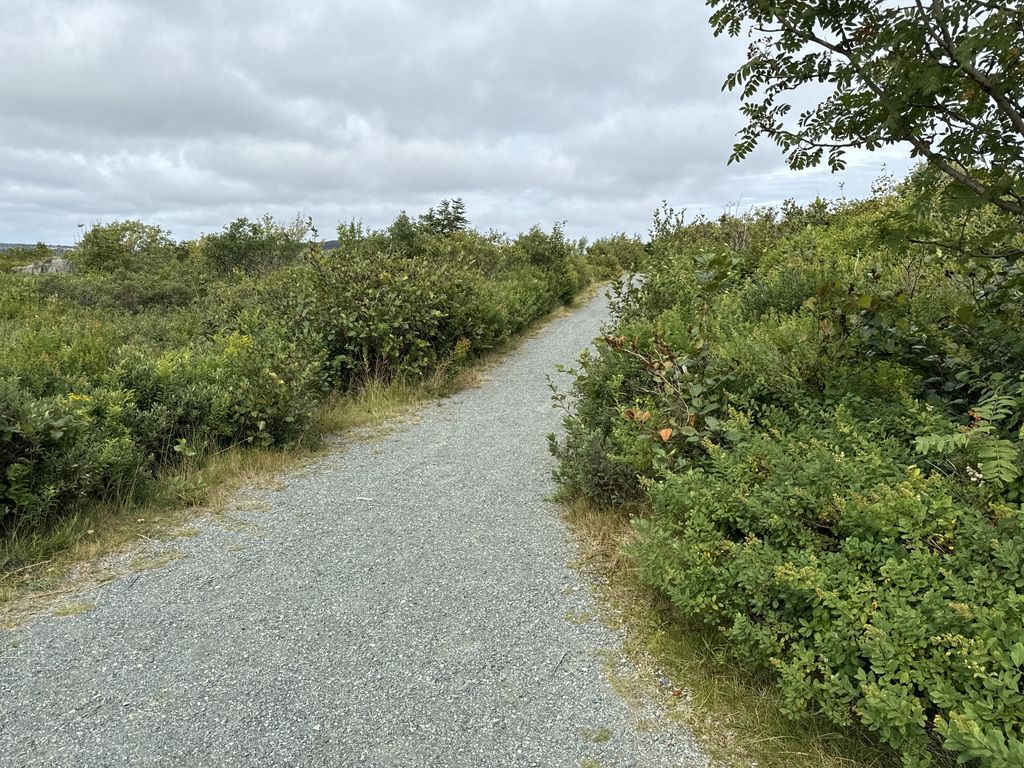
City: st_johns